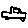
Label: car